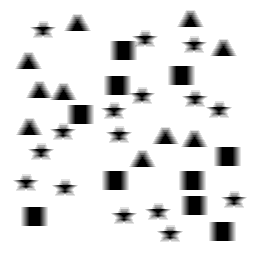
Squares: 10
Triangles: 10
Stars: 16
Total shapes: 36